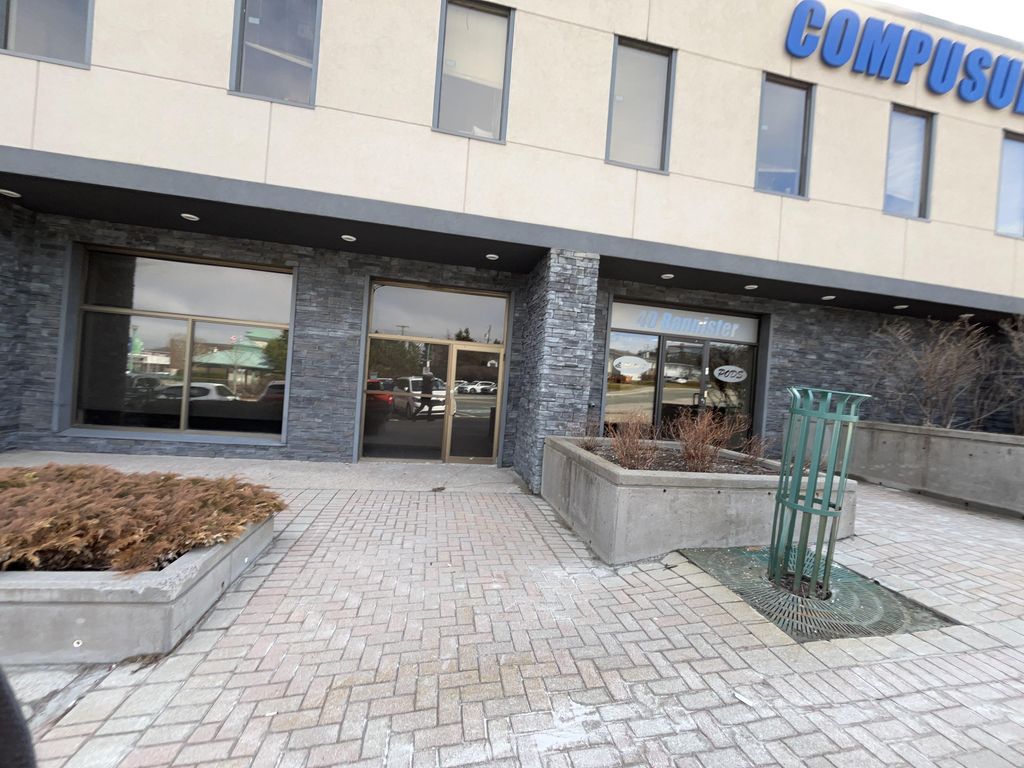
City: st_johns